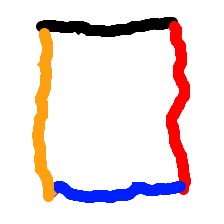
Shape: rectangle